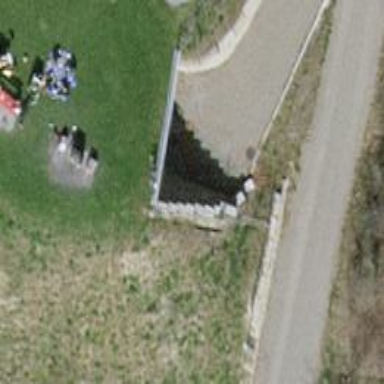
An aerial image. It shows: Retaining wall.